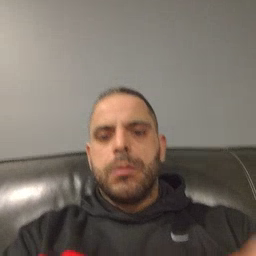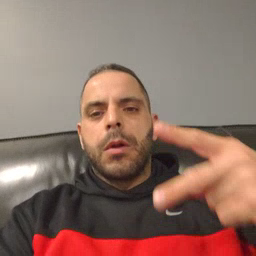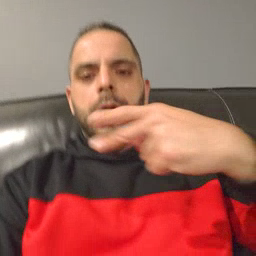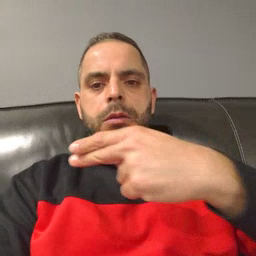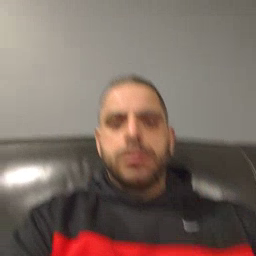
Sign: cut